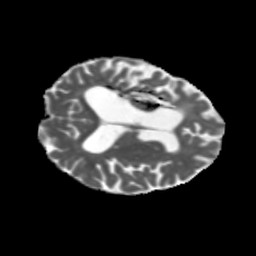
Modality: MD
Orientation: axial
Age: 53
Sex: female
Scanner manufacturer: siemens
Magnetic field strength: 3 T
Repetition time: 5.47 s
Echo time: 0.0854 s